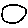
Label: circle